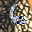
Label: 6